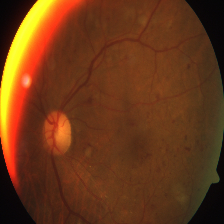
Diabetic retinopathy grade: Severe